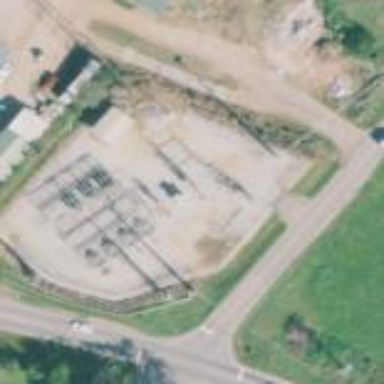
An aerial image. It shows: Distribution power substation secured by fence.